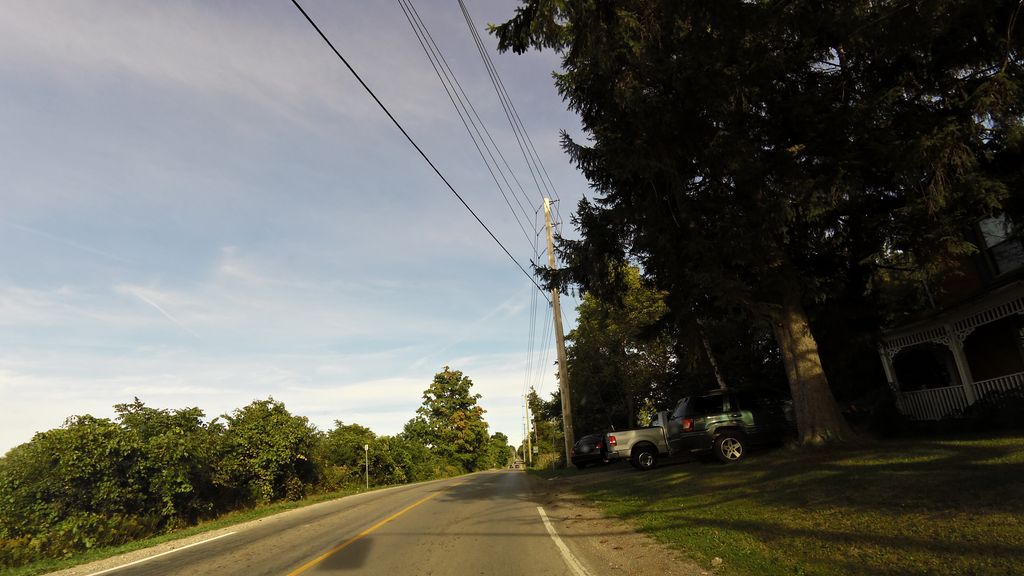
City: hamilton